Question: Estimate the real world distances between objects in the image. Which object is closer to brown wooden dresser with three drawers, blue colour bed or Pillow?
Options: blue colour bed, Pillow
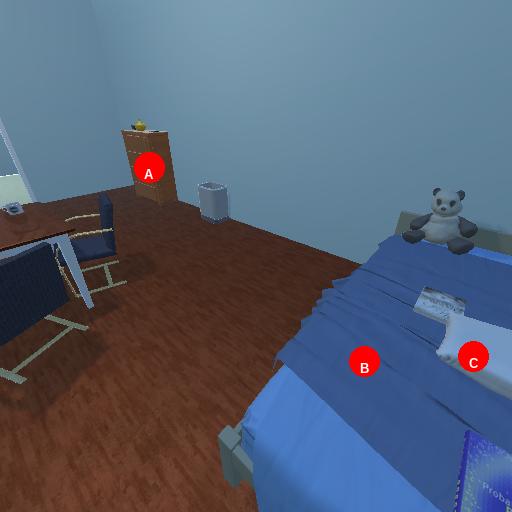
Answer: blue colour bed